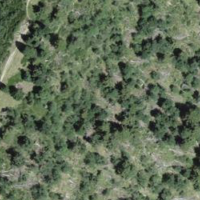
EUNIS habitat code: 44
Species observed at this site:
Juniperus communis